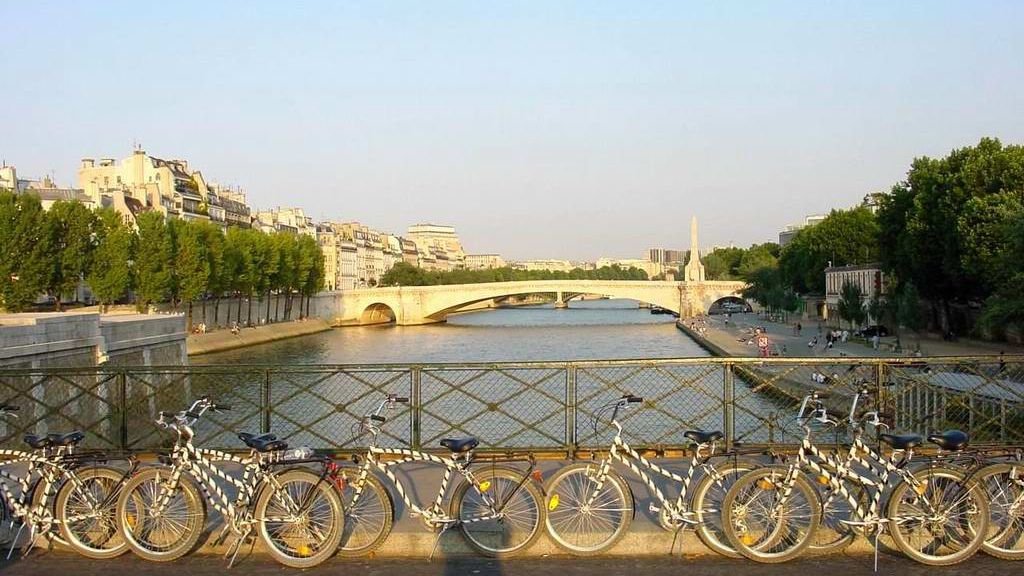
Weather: clear
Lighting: day
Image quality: good
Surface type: walking surface
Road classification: unclassified, living_street
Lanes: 2.0
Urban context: urban centre
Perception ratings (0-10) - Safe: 0.76, Lively: 5, Beautiful: 2.09, Boring: 5.19, Depressing: 2.67, Wealthy: 3.3